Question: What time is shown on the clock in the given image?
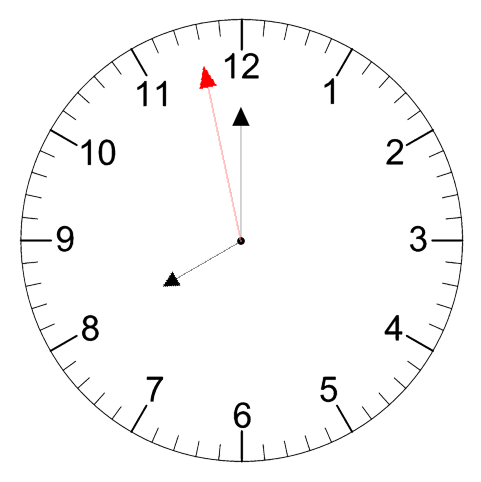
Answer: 07:59:58